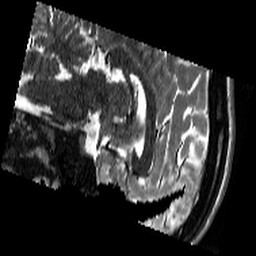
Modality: T2w
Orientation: sagittal